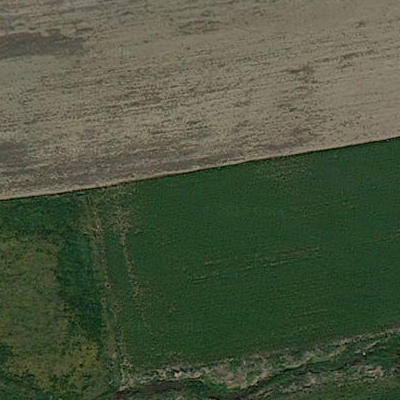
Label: bField